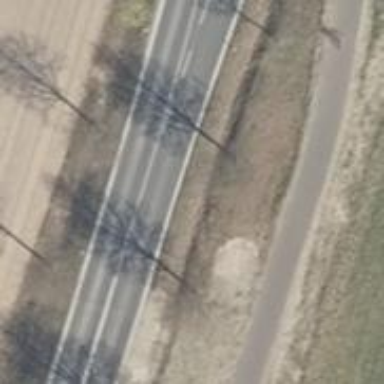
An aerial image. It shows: Secondary road with asphalt surface.